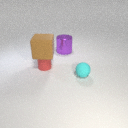
large purple metal cylinder to the right of small red rubber cylinder